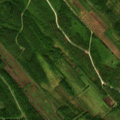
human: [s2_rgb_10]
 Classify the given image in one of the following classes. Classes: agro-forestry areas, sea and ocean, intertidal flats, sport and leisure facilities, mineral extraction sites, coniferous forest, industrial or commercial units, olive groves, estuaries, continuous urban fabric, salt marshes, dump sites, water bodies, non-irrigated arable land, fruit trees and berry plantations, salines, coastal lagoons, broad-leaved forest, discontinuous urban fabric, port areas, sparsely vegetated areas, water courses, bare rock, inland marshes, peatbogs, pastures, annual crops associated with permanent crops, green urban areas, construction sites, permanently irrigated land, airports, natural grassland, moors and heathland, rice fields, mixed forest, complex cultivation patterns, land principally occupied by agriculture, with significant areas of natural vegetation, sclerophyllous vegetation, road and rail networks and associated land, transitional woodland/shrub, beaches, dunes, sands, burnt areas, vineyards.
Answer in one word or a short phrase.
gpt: coniferous forest, mixed forest, transitional woodland/shrub, peatbogs